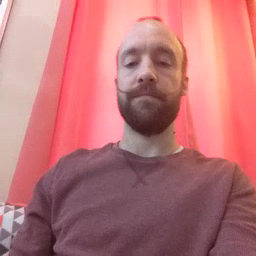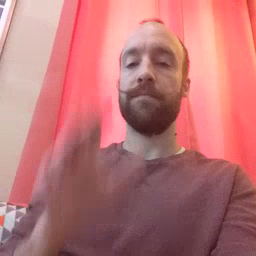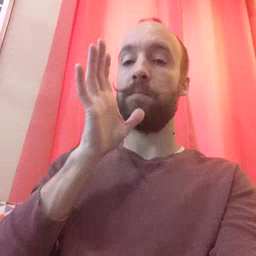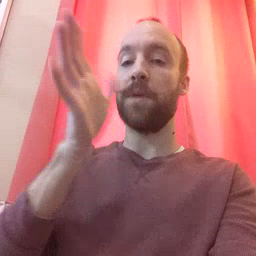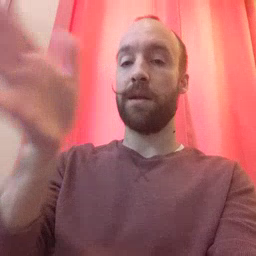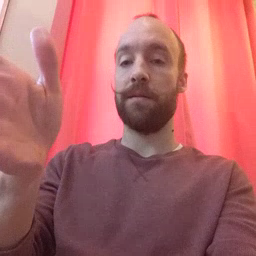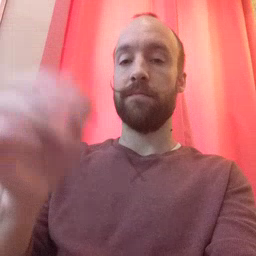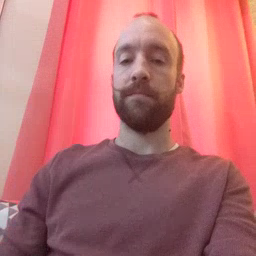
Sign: grandma